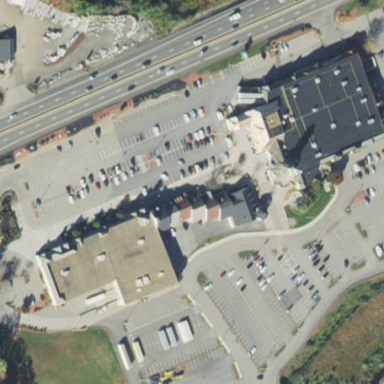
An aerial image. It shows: Retail building.